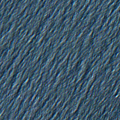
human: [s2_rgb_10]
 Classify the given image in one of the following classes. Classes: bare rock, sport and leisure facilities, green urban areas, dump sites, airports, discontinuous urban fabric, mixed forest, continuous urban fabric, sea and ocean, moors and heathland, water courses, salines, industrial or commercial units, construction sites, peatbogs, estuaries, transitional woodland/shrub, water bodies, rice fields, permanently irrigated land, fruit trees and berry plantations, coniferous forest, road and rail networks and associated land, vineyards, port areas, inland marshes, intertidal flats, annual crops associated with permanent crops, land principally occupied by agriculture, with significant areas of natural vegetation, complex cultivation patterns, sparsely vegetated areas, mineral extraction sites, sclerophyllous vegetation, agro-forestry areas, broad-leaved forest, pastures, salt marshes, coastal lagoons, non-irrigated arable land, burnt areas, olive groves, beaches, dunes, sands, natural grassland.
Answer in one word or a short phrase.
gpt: sea and ocean